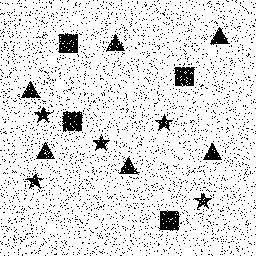
Squares: 4
Triangles: 6
Stars: 5
Total shapes: 15